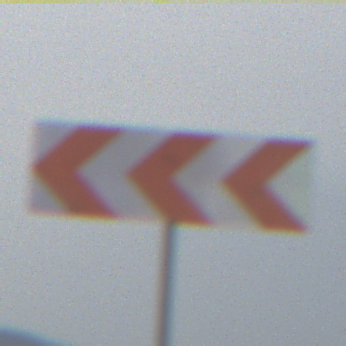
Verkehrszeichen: RichtungstafelnInKurvenGrossRechts
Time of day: Midday
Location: Outdoor (Nature)
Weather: PartlyCloudy
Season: NotSpecified
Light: Natural